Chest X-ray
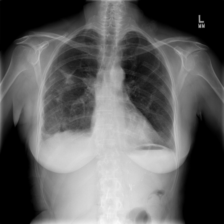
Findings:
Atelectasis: negative
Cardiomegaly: negative
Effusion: negative
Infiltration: negative
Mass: negative
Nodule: negative
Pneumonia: negative
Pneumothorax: positive
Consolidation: negative
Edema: negative
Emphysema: negative
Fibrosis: negative
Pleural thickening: negative
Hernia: negative